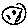
Label: moon